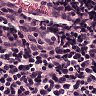
Metastatic tissue present: no